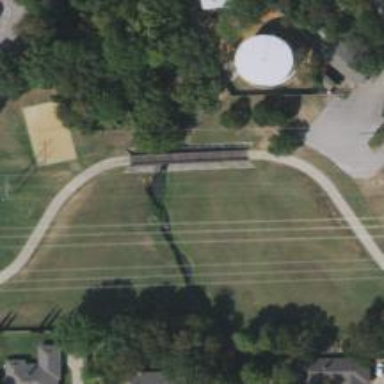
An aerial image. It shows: Path on bridge.